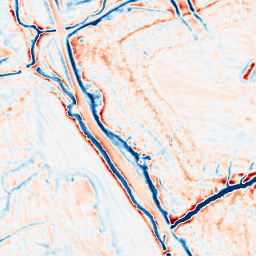
Category: edge_preserving
Decomposition family: bilateral
Decomposition parameters: d: 15
sigma_color: 25
sigma_space: 150
Upsampling method: quadratic
Upsampling parameters: scale: 2
Upsampling scale: 2